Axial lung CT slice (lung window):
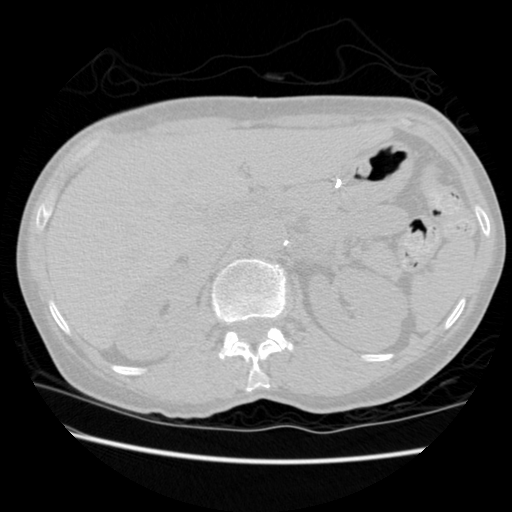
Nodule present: no